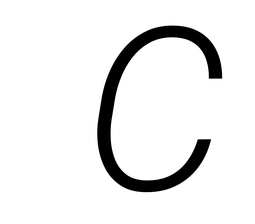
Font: Roboto-Italic_Light_Italic